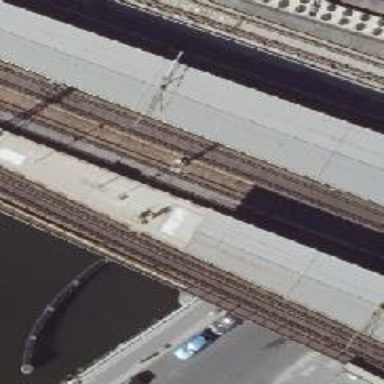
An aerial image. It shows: Bridge over rail with contact line electrification. The rail is siding with ballastless foundation.